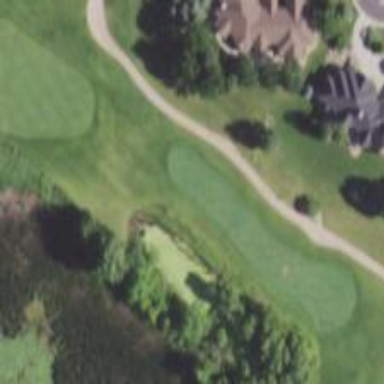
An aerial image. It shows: Grassy area designated as golf tee.